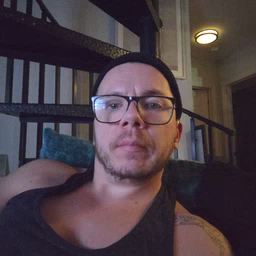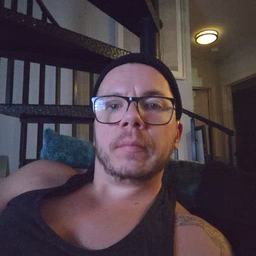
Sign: gum